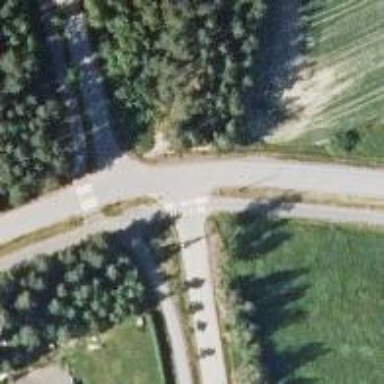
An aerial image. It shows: Marked crossing on footway.